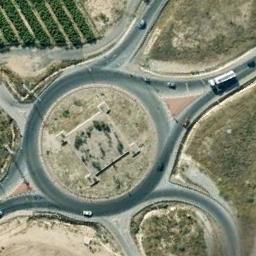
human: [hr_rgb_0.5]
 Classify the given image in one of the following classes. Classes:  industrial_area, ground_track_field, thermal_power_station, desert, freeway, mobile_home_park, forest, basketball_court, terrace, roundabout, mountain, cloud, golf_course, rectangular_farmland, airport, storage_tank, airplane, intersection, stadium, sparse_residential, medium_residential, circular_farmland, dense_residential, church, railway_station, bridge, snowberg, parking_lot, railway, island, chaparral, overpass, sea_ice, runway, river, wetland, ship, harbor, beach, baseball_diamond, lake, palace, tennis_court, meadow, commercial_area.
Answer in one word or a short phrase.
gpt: roundabout